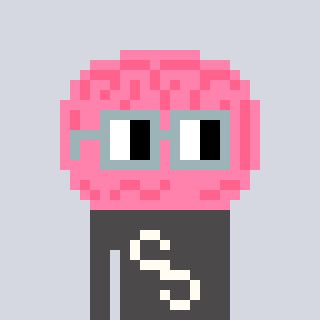
a pixel art character with square dark gray glasses, a brain-shaped head and a grayscale-colored body on a cool background